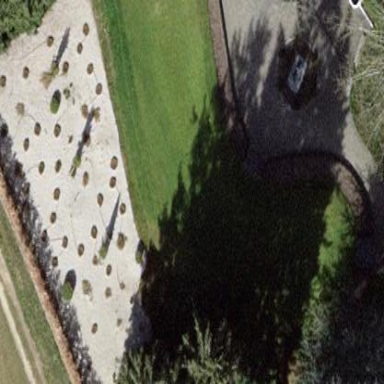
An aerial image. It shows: Golf bunker.